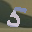
Label: 5